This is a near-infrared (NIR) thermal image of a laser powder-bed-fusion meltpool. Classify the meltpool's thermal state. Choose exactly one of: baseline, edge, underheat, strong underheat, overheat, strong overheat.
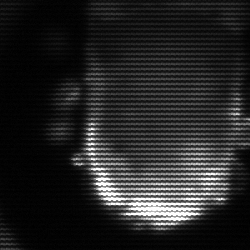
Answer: baseline